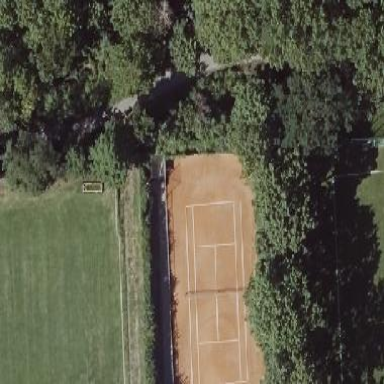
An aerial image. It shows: Clay tennis court pitch.